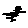
Label: zigzag